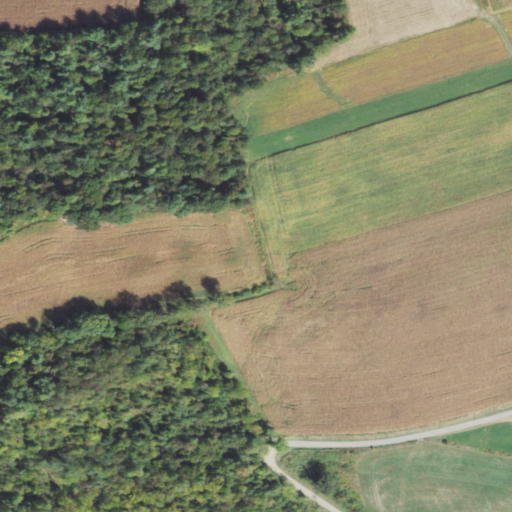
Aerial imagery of ridge(s) in Pennsylvania named Limestone Ridge containing cultivated crops, deciduous forest, mixed forest, pasture, and open development